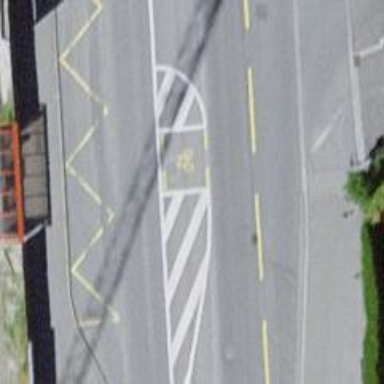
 and on the left there is shared bus and cycle lane."